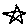
Label: star